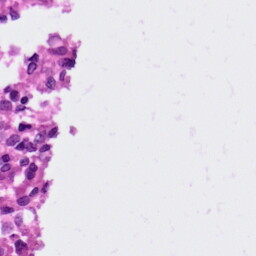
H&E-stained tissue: Ovarian